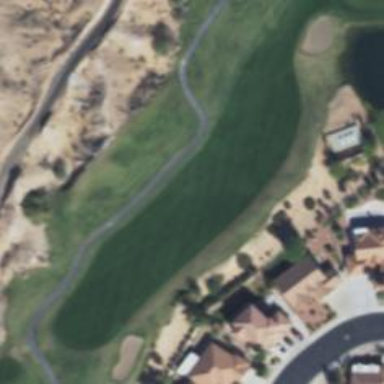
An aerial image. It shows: View of golf hole.